Question: Currently I'm working on a collapsible tree using D3.js. I successfully added a Tooltip so once I hover over an image information to said image will be added. The trouble is that unfortunately cannot use '<br/>' to add in a second line between both data points. Using quotation marks will simply print out the command and not using them will break the whole graph.
That's how it currently looks:
like with the command in place...
How can I add the second line of text?
'''
function mouseover(d) {
d3.select(this).append("text")
.attr("class", "hover")
.attr('transform', function(d){
return 'translate(28, 0)';
})
.text(d.data.name + "<br/>" + d.data.hero);
}
function mouseout(d) {
d3.select(this).select("text.hover").remove();
}
'''
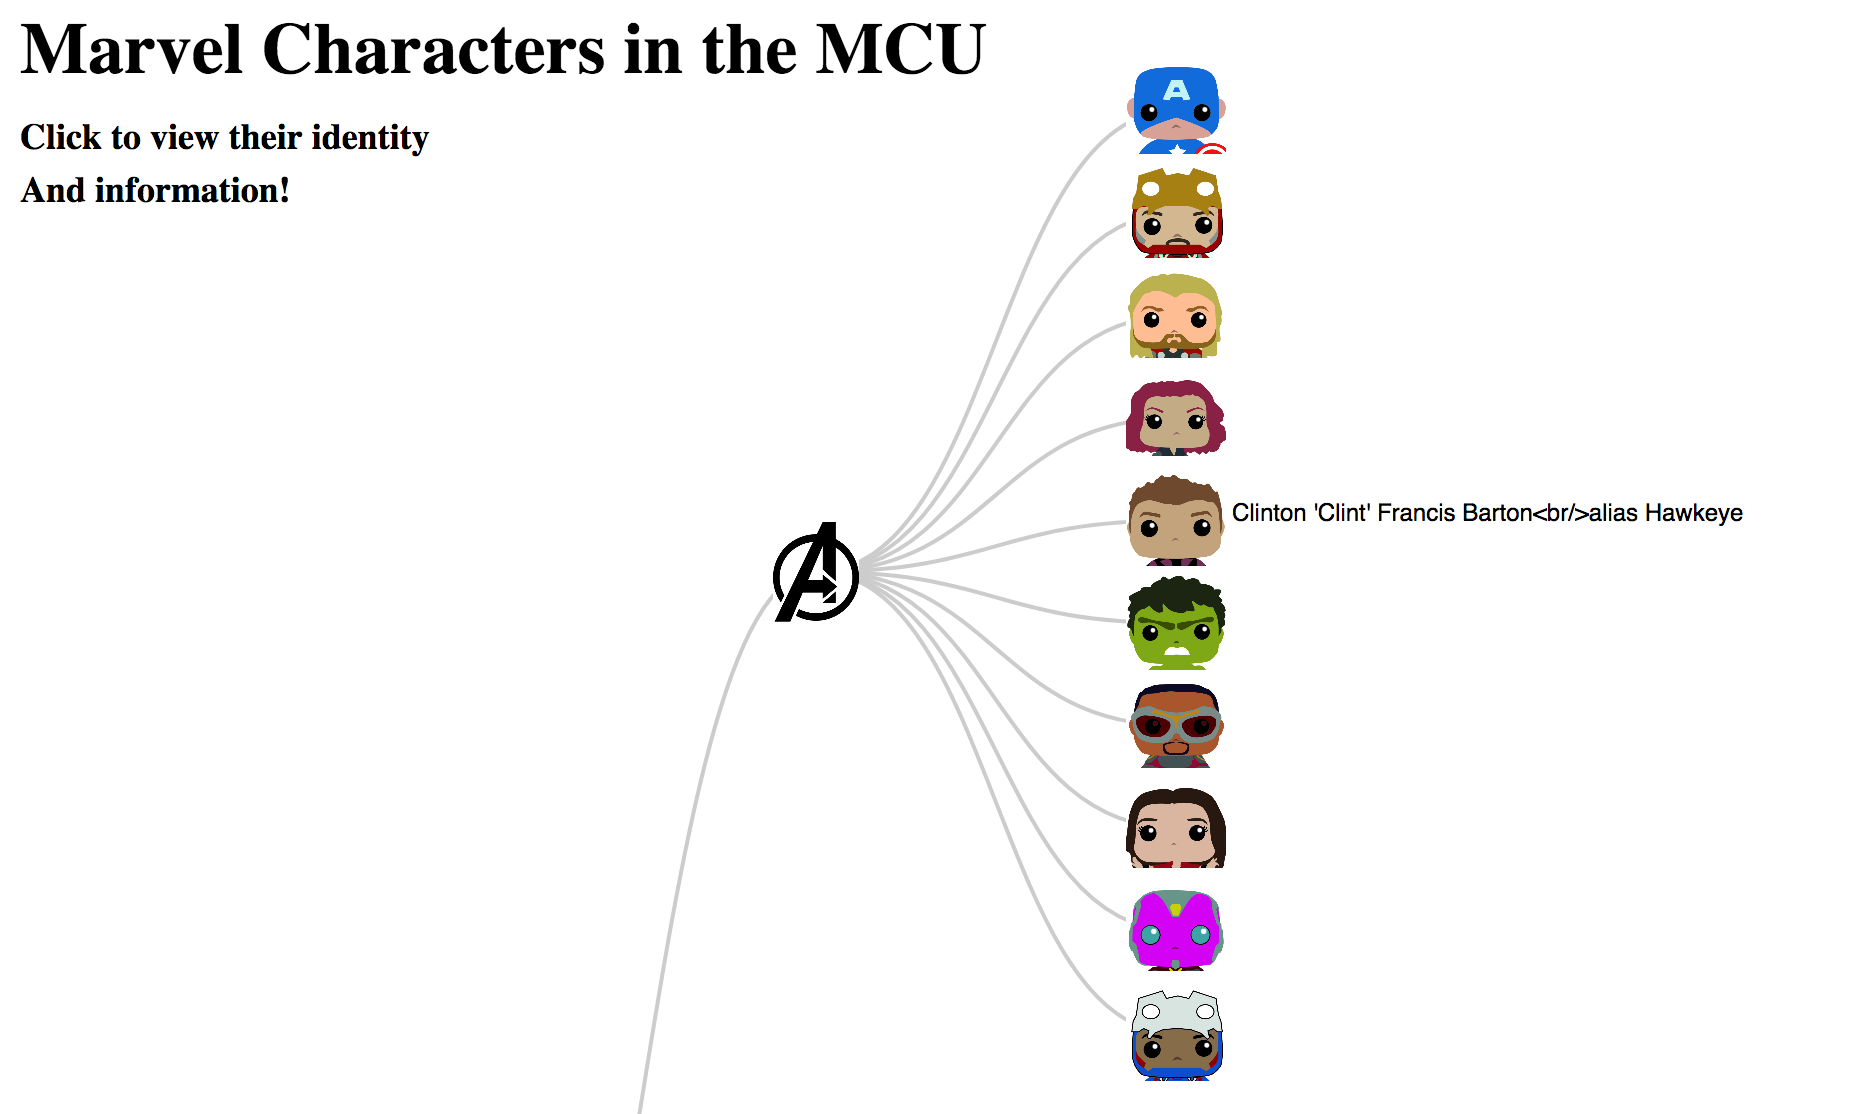
Answer: I think you need to append the lines separately: <URL>
'''
// Creates hover over effect
function mouseover(d) {
d3.select(this).append("text")
.attr("class", "hover")
.attr('transform', function(d){
return 'translate(28, 0)';
})
.text(d.data.name);
d3.select(this).append("text")
.attr("class", "hover2")
.attr('transform', function(d){
return 'translate(28, 10)';
})
.text(d.data.hero);
}
function mouseout(d) {
d3.select(this).select("text.hover").remove();
d3.select(this).select("text.hover2").remove();
}
'''